Question: I am making a custom color dialog. It will look like this
Note at the red rectangle, I draw this hue slide on the mouse_move event of the rainbow at the bottom.
My problem is the drawing speed. It is a bit slow. Is there another way to draw this panel?
Here is my code:
'''
// picColorRuler is the rainbow below
// picColorArea is the panel with red border in the attached image
// Change the target location.
private void picColorRuler_MouseMove(object sender, MouseEventArgs e)
{
if (e.Button == MouseButtons.Left)
{
rulerColorTarget.Left = e.X;
if (rulerColorTarget.Left < 0) rulerColorTarget.Left = 0;
if (rulerColorTarget.Left > picColorRuler.ClientSize.Width - 1)
{
rulerColorTarget.Left = picColorRuler.ClientSize.Width - 1;
}
picColorRuler.Refresh();
}
}
// Painting the rainbow.
private void picColorRuler_Paint(object sender, PaintEventArgs e)
{
// Draw the target.
rulerColorTarget.Color = rulerImg.GetPixel(rulerColorTarget.Left, rulerColorTarget.Top);
rulerColorTarget.Draw(e.Graphics);
// Change the picColorArea's colors.
PaintPicColorArea();
}
private void PaintPicColorArea()
{
var width = picColorArea.ClientSize.Width;
var height = picColorArea.ClientSize.Height;
var satSeed = 1f / width;
var lightSeed = 1f / height;
var sat = 0f;
for (var x = 0; x < width; ++x)
{
if (x == width - 1) sat = 1;
var light = 0f;
for (var y = 0; y < height; ++y)
{
if (y == height - 1) light = 1;
var sc = Util.Hsl2Rgb(rulerColorTarget.Color.GetHue(), sat, light);
areaImg.SetPixel(x, y, sc);
light += lightSeed;
}
sat += satSeed;
}
picColorArea.BackgroundImage = null;
picColorArea.BackgroundImage = areaImg;
}
'''
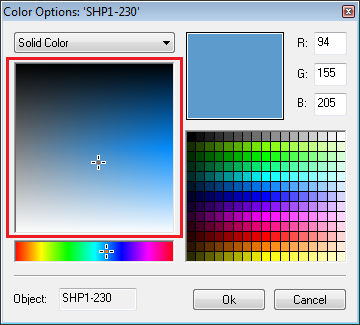
Answer: Try to avoid getting & setting pixels on a bitmap image, it's notoriously slow.
I personnally used a FastBitmap but there are other ways to do it:
<URL> .